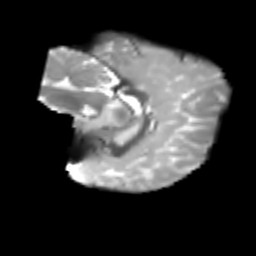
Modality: T2w
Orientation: sagittal
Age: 6
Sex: male
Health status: healthy